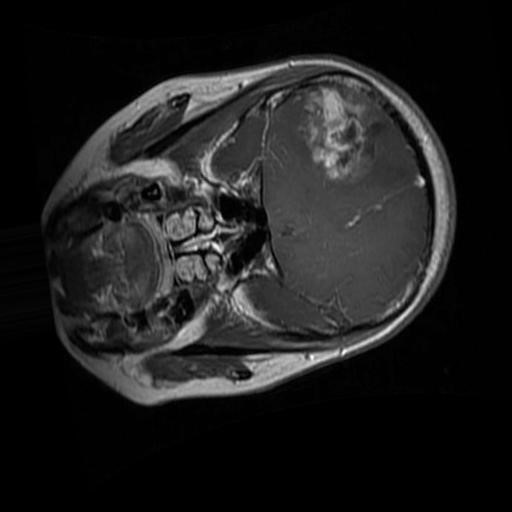
Label: brain_glioma